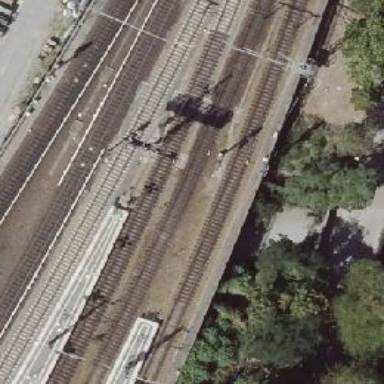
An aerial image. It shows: Railway signal.